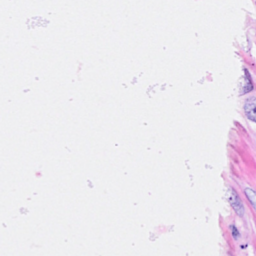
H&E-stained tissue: Breast